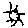
Label: sun